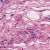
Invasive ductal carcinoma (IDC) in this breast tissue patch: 0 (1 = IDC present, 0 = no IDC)